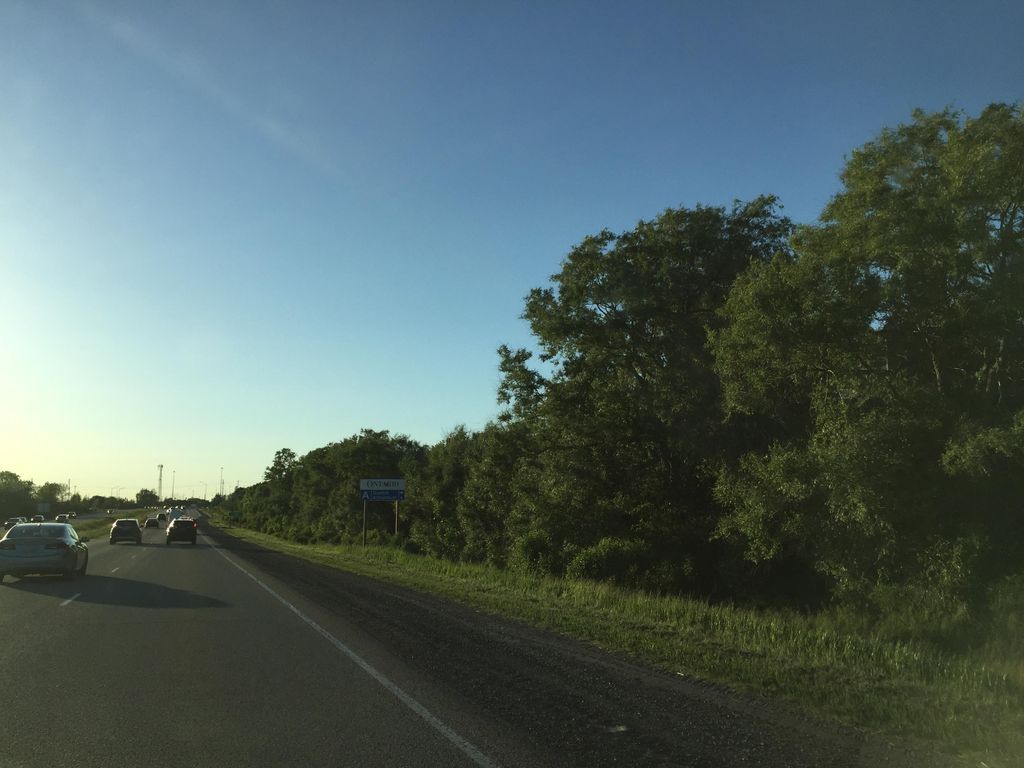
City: kitchener-waterloo